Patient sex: M
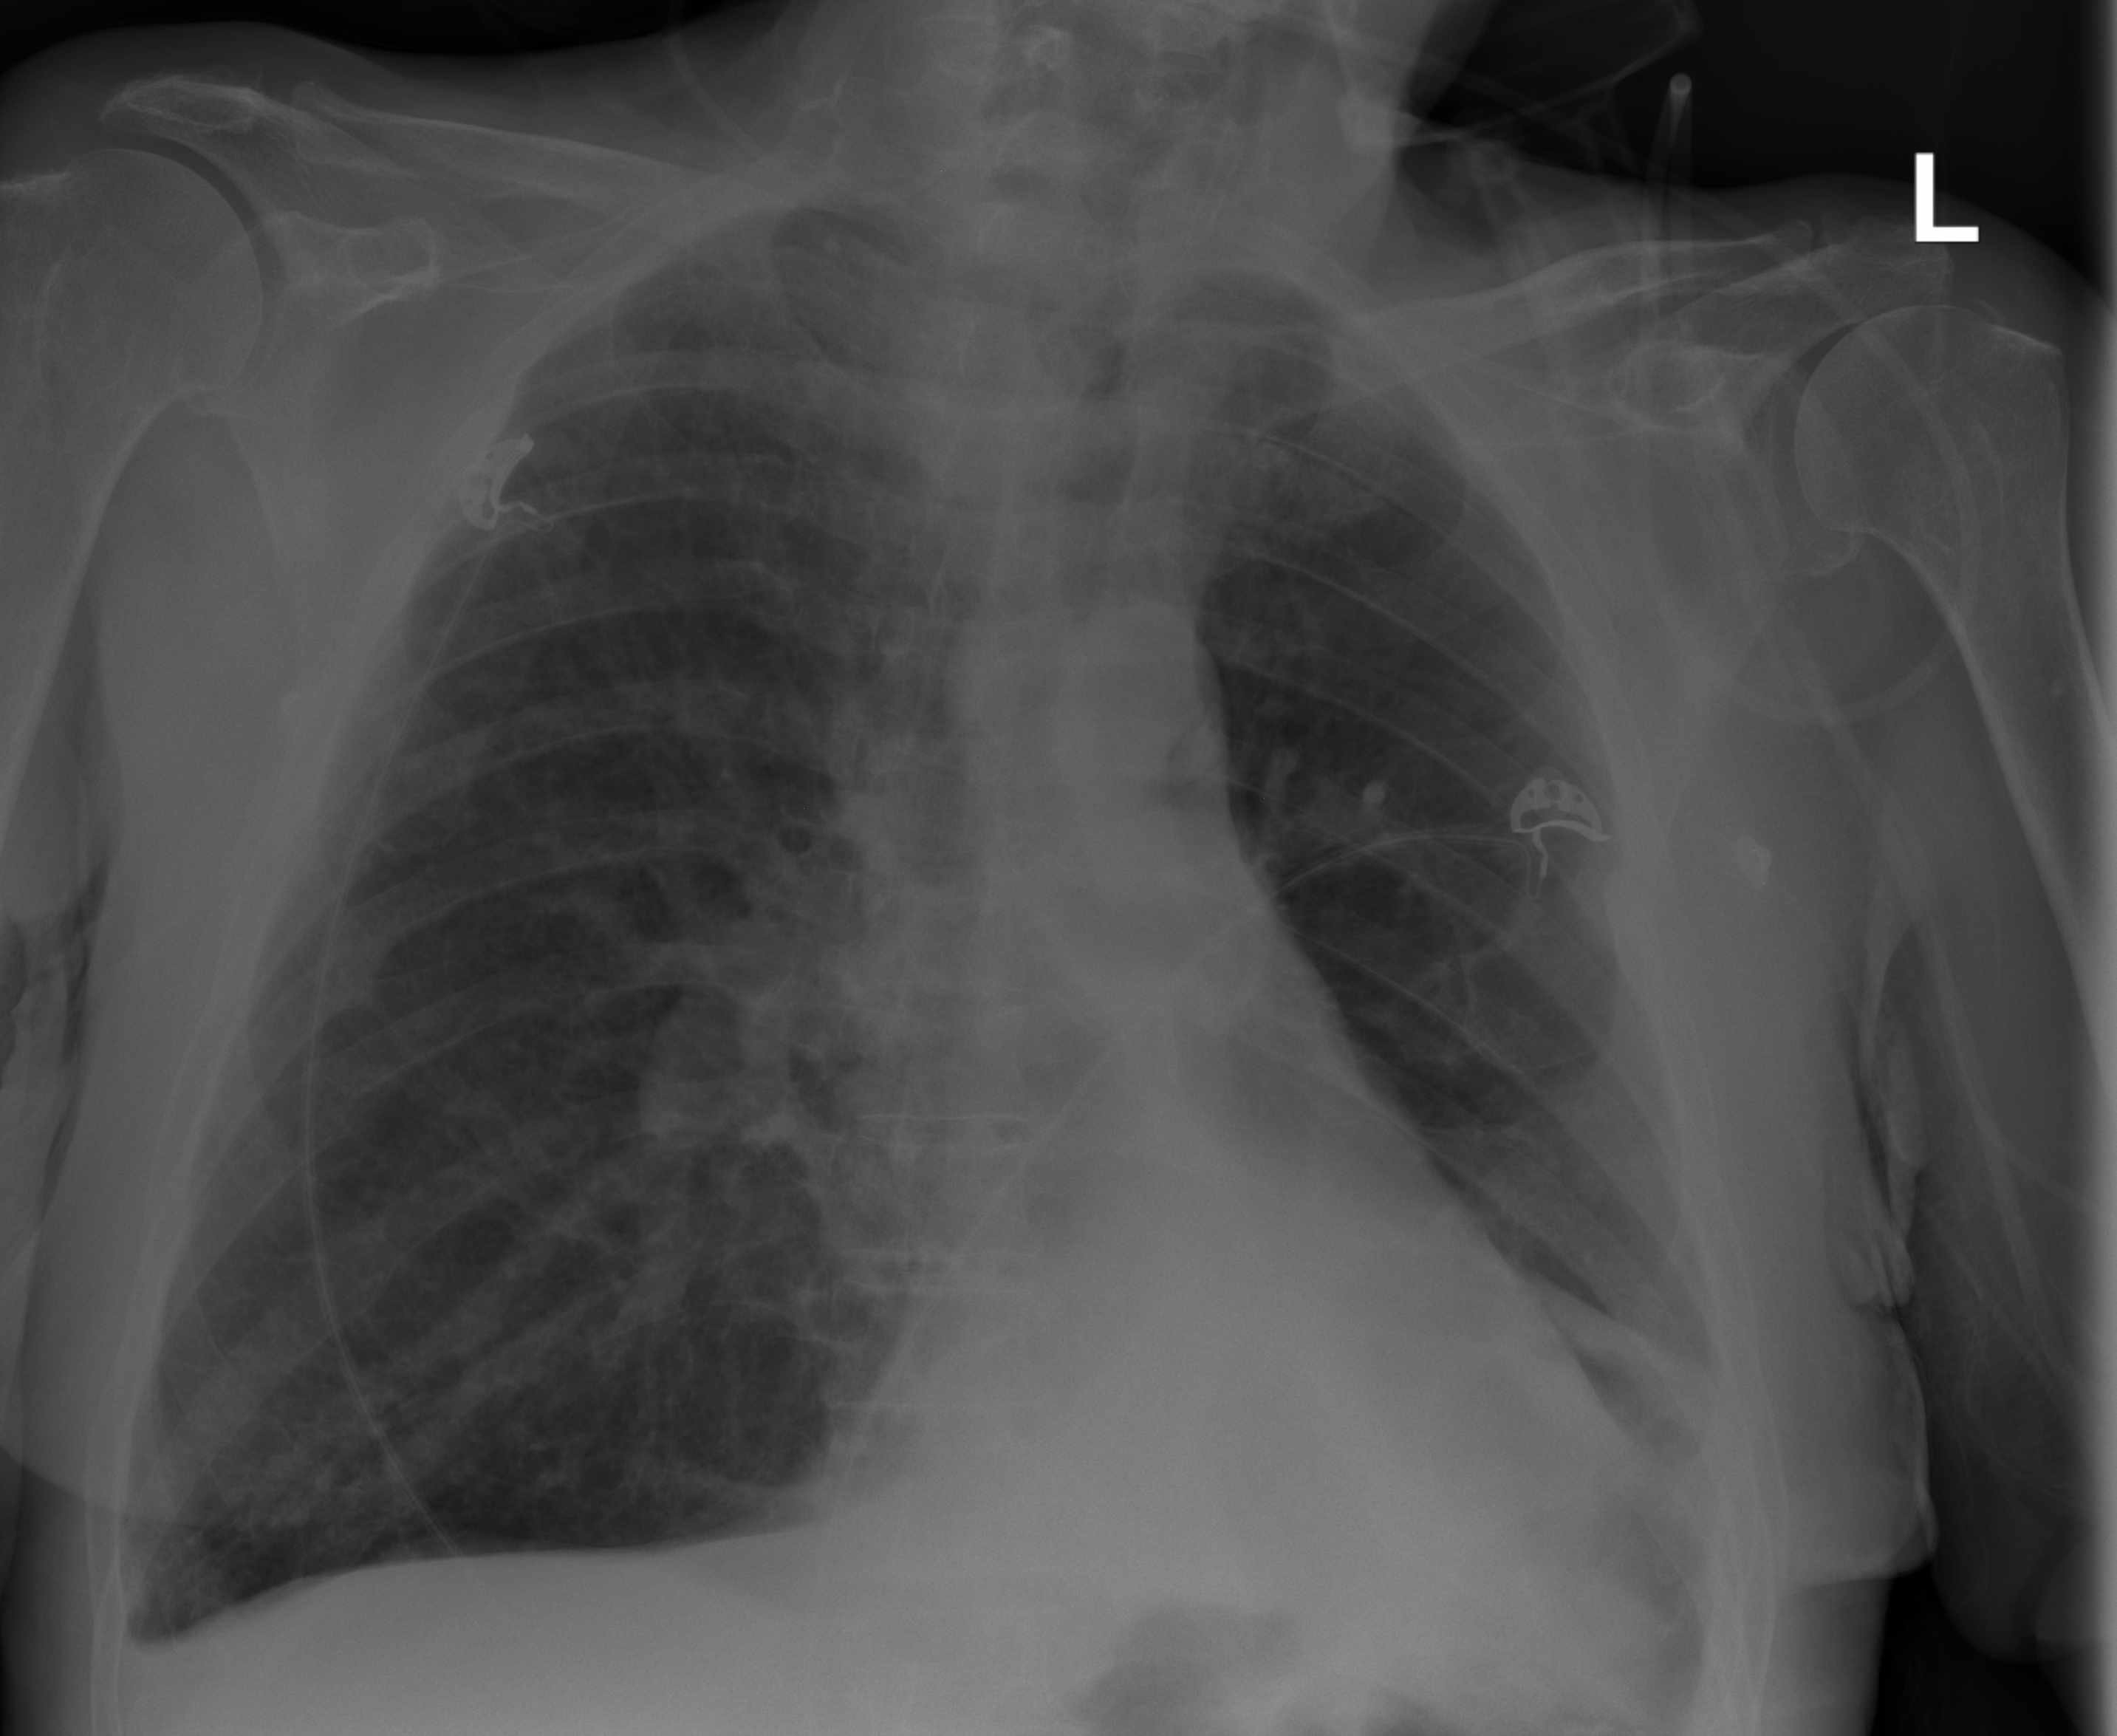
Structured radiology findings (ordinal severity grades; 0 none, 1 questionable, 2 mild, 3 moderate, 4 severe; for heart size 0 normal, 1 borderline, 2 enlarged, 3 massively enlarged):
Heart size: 0
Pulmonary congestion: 0
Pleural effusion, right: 0
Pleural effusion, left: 0
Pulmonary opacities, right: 0
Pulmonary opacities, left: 0
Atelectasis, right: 0
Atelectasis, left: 3